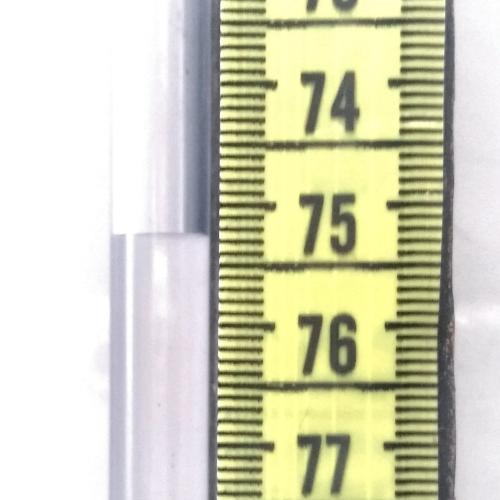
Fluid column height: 75.2 cm